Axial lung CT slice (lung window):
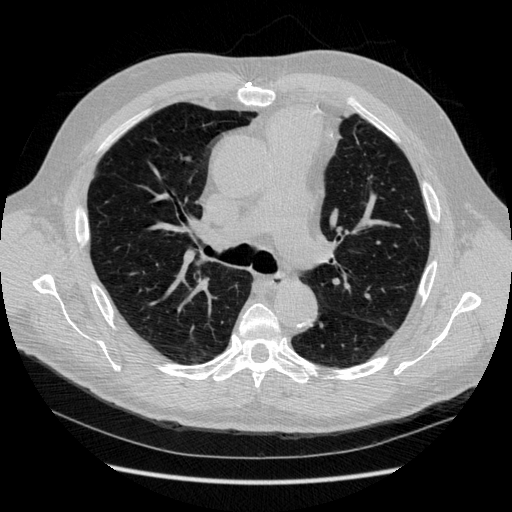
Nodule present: no